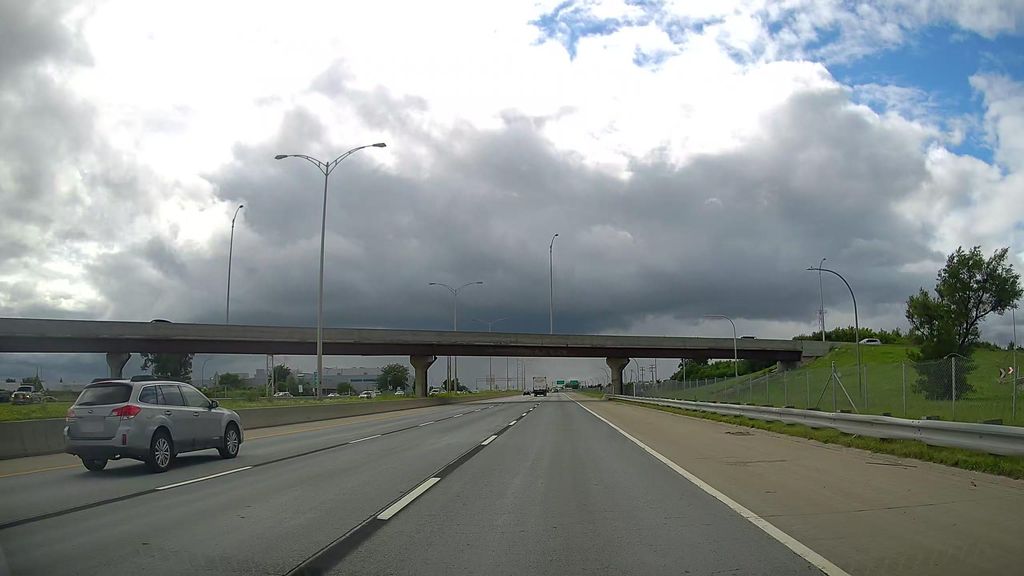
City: montreal